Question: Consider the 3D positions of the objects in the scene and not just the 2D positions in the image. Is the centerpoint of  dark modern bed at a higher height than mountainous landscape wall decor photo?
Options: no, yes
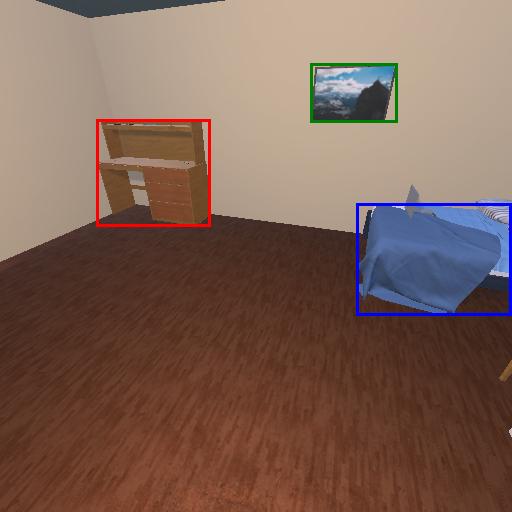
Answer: no